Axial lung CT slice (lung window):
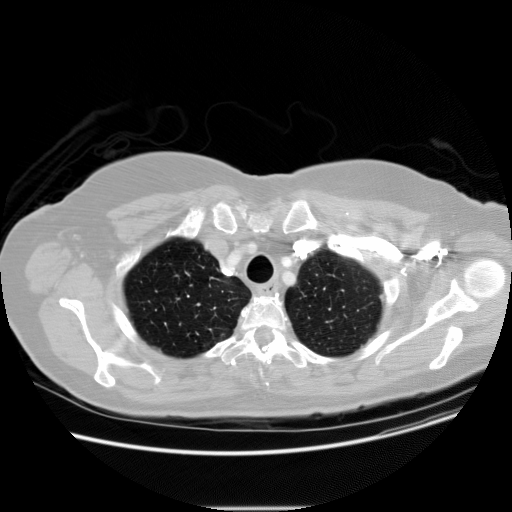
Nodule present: no